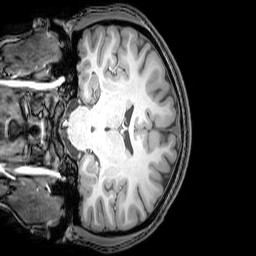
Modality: T1w
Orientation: coronal
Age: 20
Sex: female
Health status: healthy
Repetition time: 0.081 s
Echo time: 0.037 s